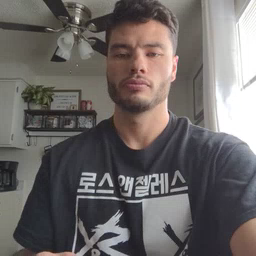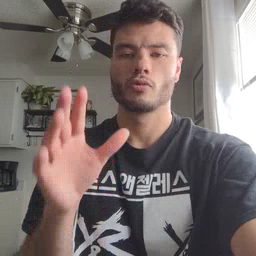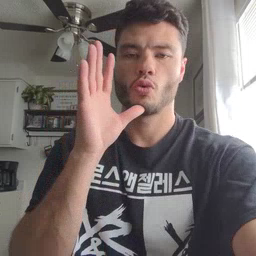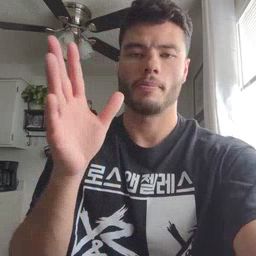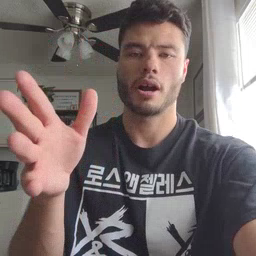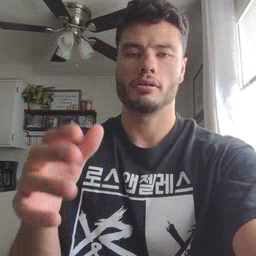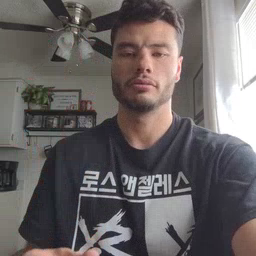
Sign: grandma